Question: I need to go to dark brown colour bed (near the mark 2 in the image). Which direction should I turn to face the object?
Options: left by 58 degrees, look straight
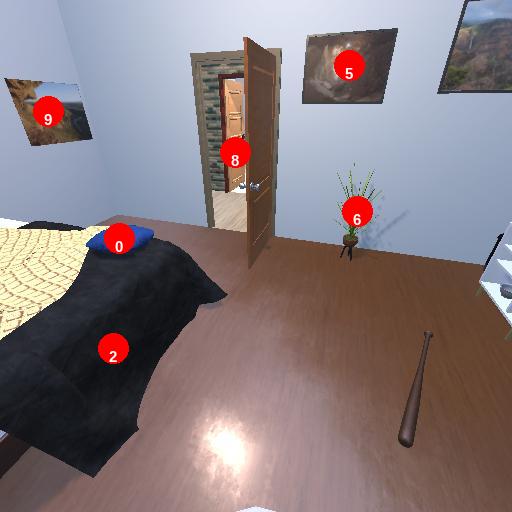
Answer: left by 58 degrees